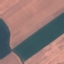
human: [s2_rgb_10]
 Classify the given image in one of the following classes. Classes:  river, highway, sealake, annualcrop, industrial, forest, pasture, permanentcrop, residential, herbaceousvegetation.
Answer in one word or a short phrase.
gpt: AnnualCrop